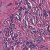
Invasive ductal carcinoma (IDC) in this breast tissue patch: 1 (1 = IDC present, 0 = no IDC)